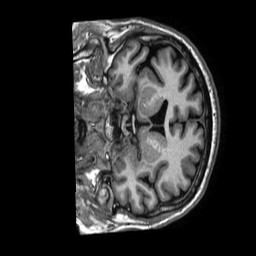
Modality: T1w
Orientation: coronal
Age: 52
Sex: male
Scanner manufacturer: philips
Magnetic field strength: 1.5 T
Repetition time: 0.007088 s
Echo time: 0.003214 s